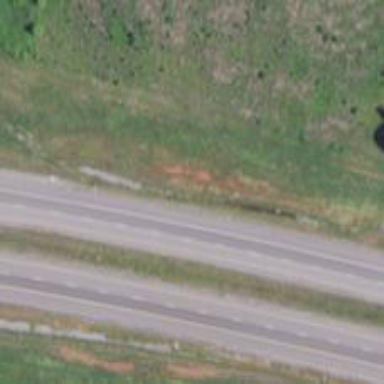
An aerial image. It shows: Trunk highway with expressway features.